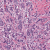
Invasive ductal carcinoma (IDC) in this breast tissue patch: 1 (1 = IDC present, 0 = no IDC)